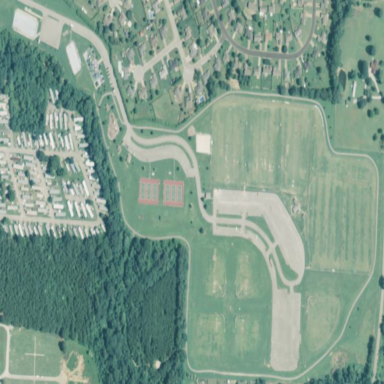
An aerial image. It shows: Park with amenities for baseball and tennis. There are footpaths throughout the park.